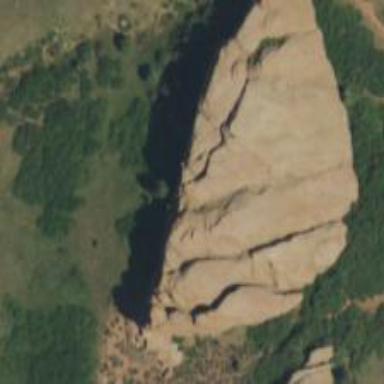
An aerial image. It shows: Landscape of bare rock.